Aerial crown-view tile of a tropical tree (Barro Colorado Island, Panama), acquired 20240918:
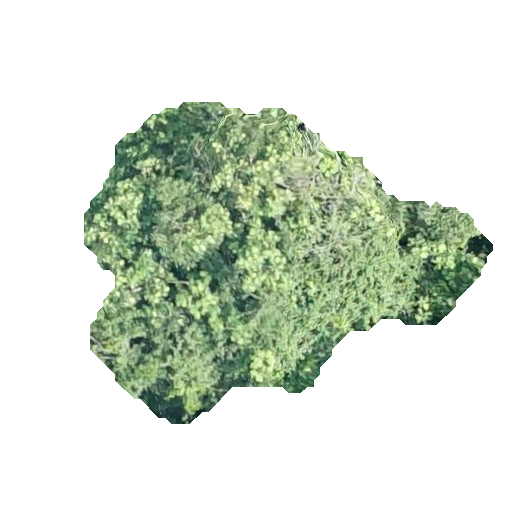
Species: Dipteryx oleifera
GBIF accepted scientific name: Dipteryx oleifera
Crown area: 129.263 m²